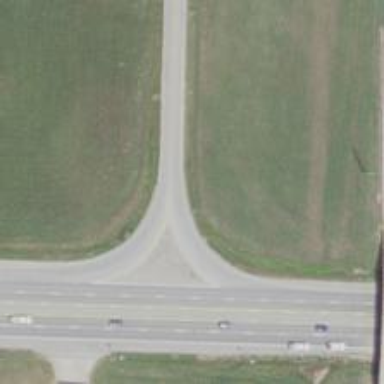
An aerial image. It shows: Trunk link road with asphalt surface.